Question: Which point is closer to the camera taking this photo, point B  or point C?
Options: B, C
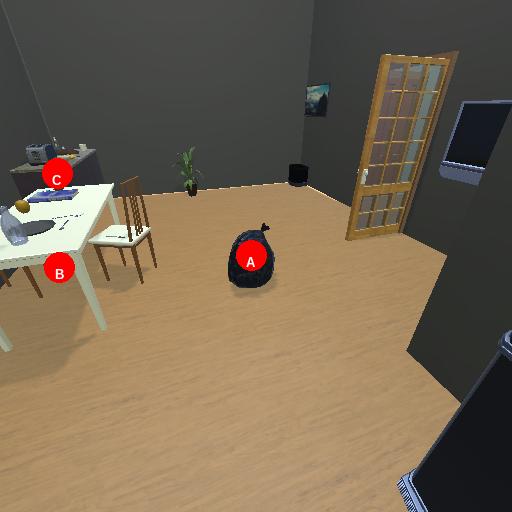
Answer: B